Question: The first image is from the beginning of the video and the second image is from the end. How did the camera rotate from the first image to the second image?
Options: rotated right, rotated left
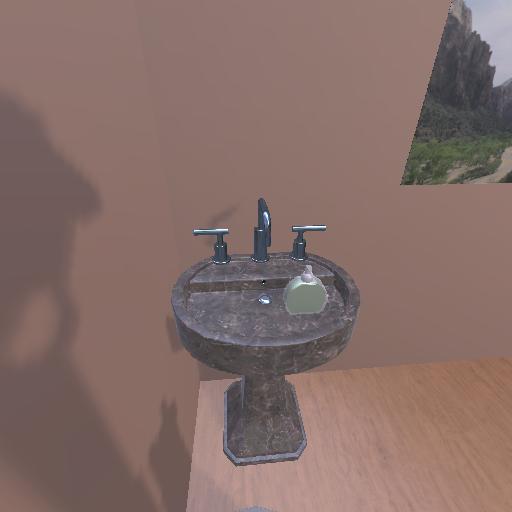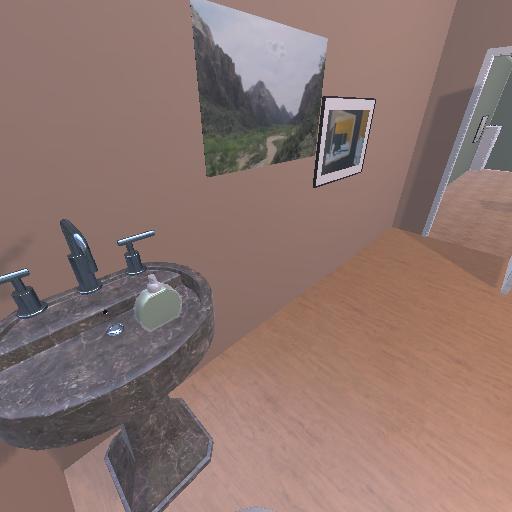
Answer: rotated right